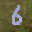
Label: 6